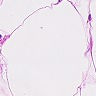
Metastatic tissue present: no